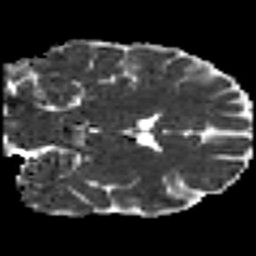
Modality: MD
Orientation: coronal
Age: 24
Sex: male
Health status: healthy
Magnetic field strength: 3 T
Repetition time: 8.4 s
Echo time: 0.0926 s